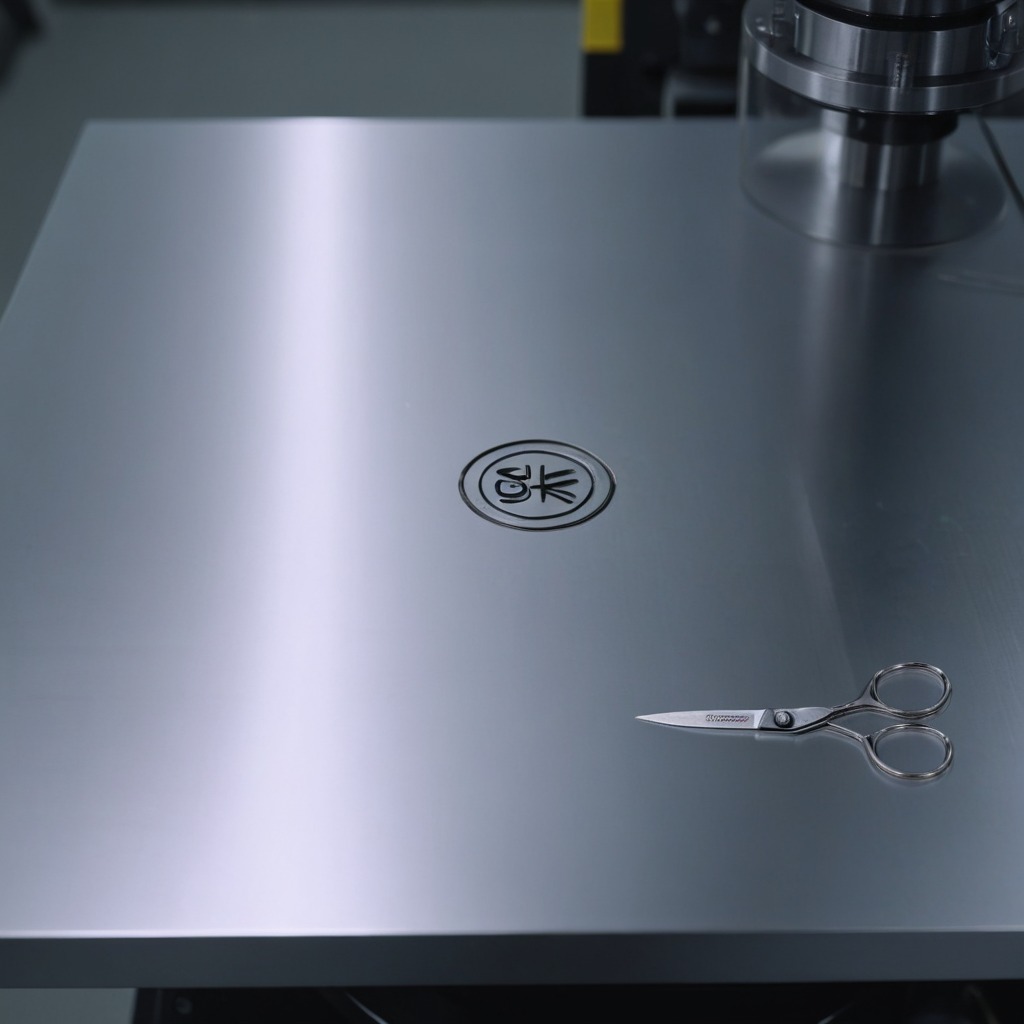
A scissor is lying on the metal table in a machine shop under fluorescent lights.